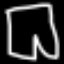
Label: pants